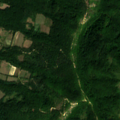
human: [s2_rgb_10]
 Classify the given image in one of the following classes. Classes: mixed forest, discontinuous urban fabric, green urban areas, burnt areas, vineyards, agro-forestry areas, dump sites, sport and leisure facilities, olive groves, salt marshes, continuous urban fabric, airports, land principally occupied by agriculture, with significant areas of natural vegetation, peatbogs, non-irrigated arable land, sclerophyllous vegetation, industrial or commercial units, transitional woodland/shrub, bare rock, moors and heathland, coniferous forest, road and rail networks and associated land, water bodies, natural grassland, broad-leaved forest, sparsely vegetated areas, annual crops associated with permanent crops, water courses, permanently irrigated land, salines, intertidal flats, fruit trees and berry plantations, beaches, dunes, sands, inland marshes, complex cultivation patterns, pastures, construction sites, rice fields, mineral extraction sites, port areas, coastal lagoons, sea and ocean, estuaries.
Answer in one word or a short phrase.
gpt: land principally occupied by agriculture, with significant areas of natural vegetation, broad-leaved forest, natural grassland